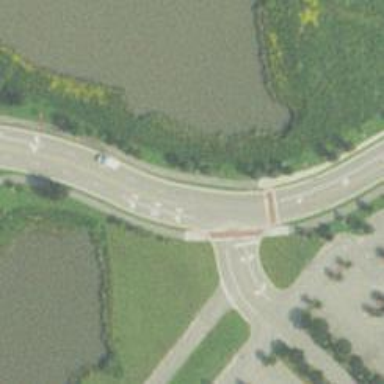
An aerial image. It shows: Footway crossing with marked asphalt surface.